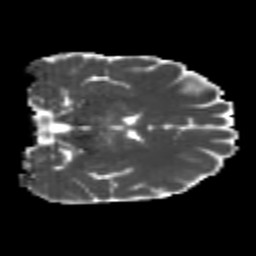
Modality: MD
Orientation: coronal
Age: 23
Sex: female
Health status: healthy
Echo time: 0.074 s